Field crop: maize
Growth stage: 2
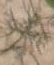
Species: salsola